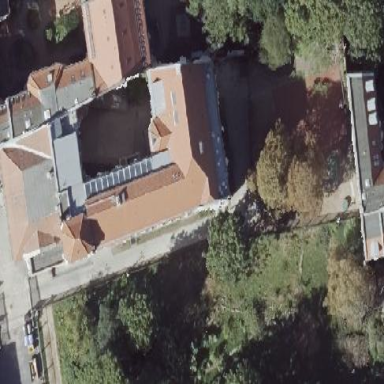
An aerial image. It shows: School building.